Question: In my app I am using a dialog as shown in figure. in this dialog I have a listview in a linerLayout now I want to customize this box. I mean I want to change font size of the the title "Profile Options", and make a divider between tow elements.how can I do this please guide
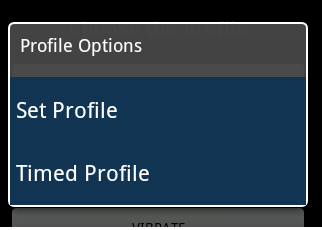
Answer: create your own layout and set it as
<URL>